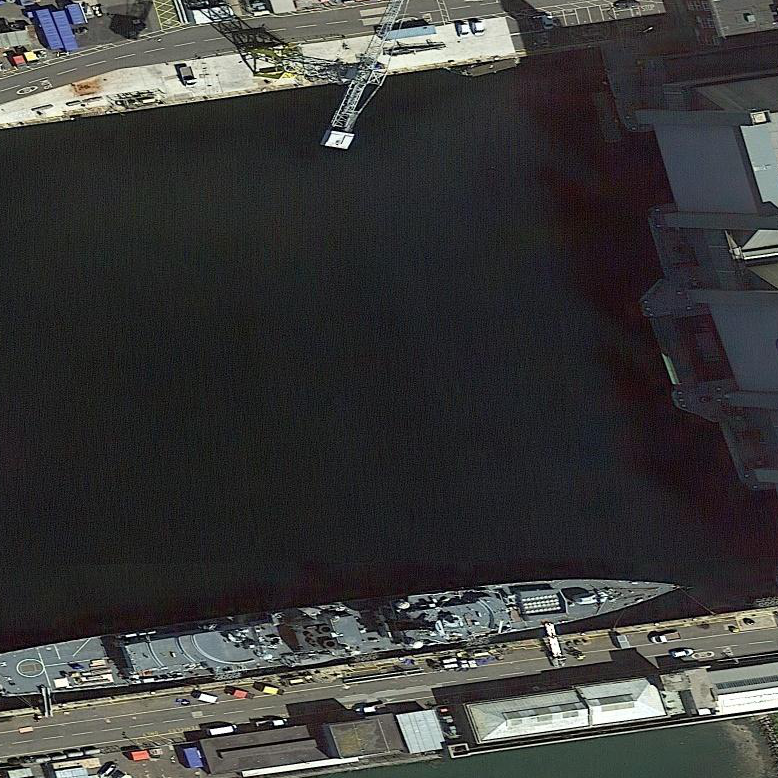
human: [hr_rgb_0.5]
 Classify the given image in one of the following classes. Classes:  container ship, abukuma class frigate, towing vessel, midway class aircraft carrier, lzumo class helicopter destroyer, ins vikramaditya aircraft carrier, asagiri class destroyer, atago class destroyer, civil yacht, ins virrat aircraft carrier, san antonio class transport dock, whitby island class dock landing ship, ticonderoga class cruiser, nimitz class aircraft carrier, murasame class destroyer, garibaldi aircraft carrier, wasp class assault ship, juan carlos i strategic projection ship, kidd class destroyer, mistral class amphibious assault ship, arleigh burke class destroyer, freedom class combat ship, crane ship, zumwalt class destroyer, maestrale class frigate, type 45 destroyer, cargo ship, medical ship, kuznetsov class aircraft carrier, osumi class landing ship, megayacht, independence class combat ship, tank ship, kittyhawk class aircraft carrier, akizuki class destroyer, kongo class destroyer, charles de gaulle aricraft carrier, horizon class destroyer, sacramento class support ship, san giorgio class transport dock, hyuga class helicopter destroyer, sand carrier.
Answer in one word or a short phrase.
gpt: Type 45 destroyer